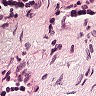
Metastatic tissue present: no